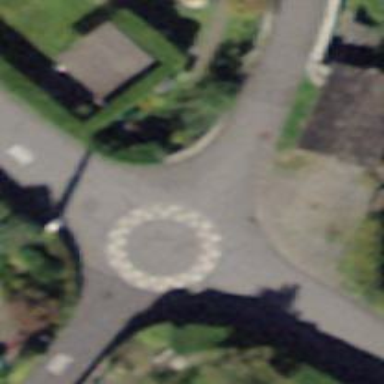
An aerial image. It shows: Mini roundabout on the road.